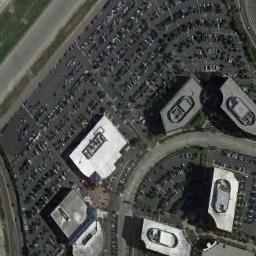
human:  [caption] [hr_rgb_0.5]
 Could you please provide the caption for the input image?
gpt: The parking lot is full of cars next to some buildings .

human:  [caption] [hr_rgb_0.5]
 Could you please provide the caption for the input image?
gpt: Three rows of cars were parked in the parking lot .

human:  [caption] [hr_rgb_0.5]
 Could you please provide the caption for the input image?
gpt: There are several buildings next to the parking lot .

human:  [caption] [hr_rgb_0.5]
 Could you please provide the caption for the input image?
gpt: The parking lot without cars is surrounded by some trees and some buildings are next to the parking lot .

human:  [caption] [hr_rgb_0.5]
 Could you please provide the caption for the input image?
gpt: There are some buildings beside the parking lot with hundreds of cars .